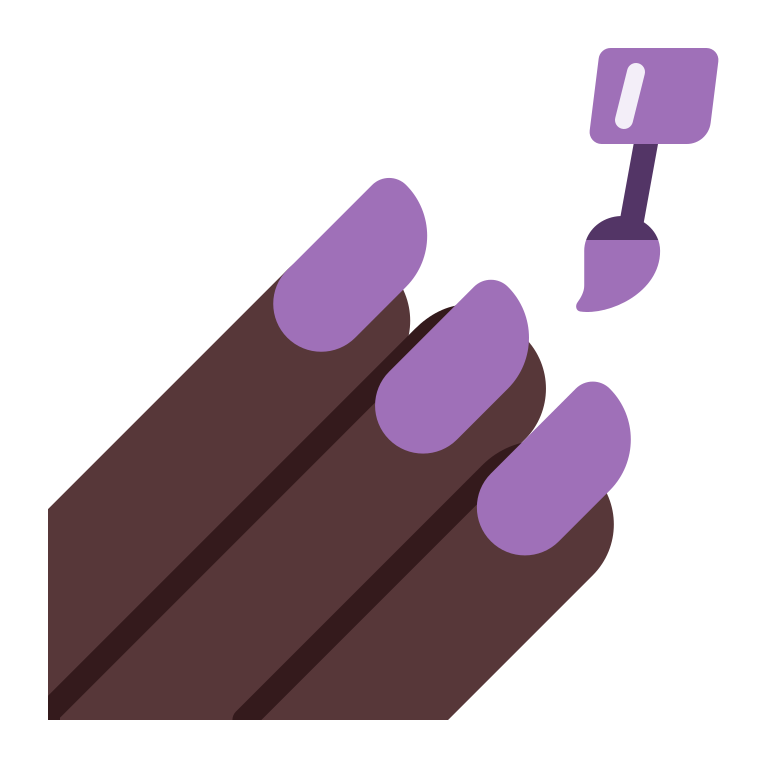
nail polish flat dark